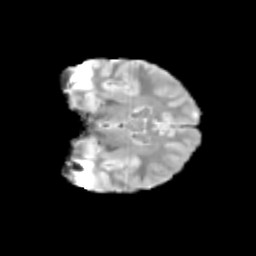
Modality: T2w
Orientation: coronal
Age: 11
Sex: male
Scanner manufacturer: siemens
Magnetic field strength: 3 T
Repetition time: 3.8 s
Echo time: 0.07 s